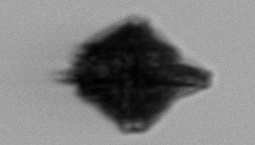
Label: Gonyaulax